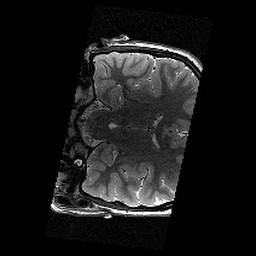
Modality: T2w
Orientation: coronal
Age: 14
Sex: female
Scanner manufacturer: siemens
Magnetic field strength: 3 T
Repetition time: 9.23 s
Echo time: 0.067 s